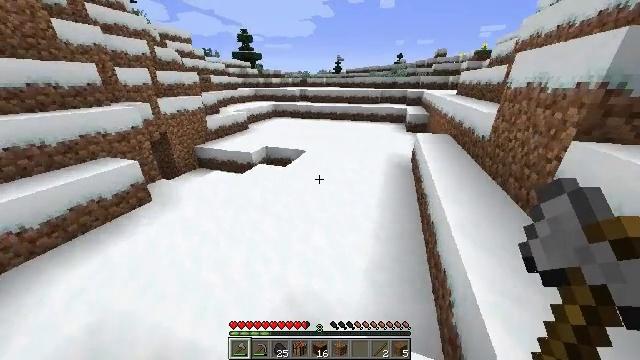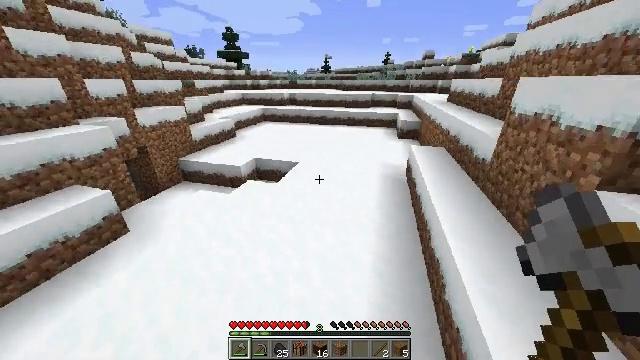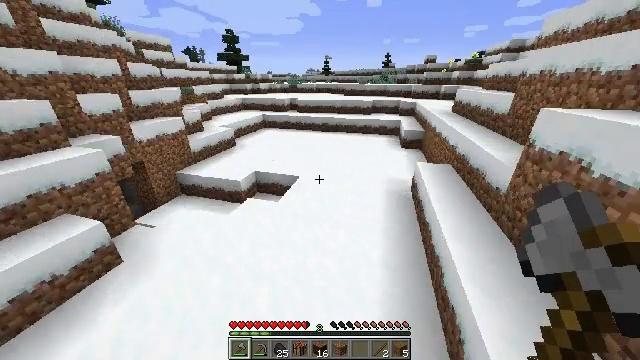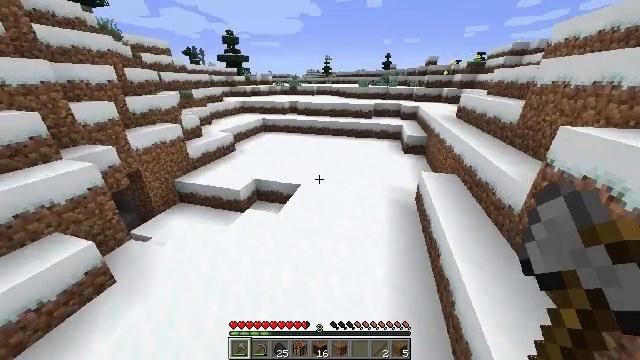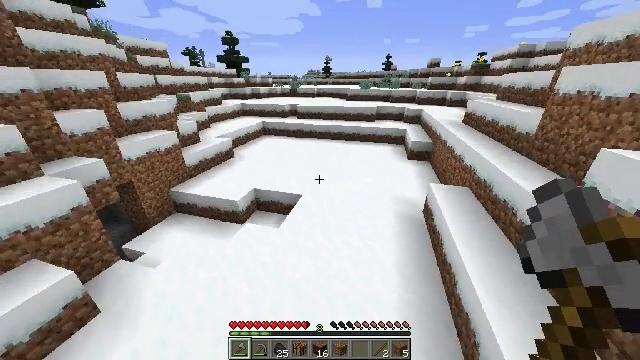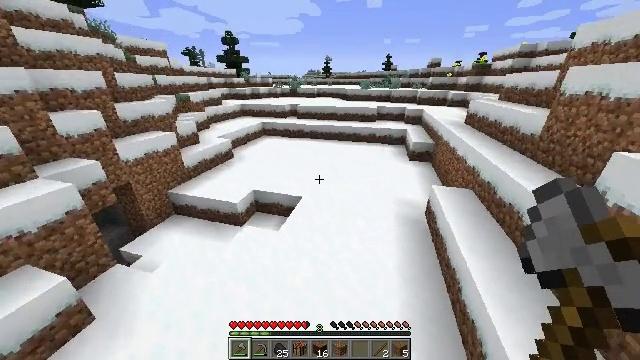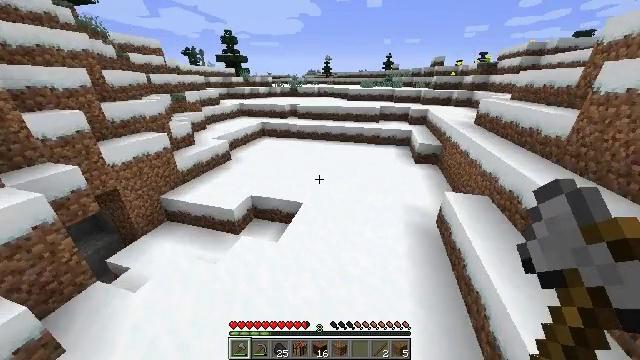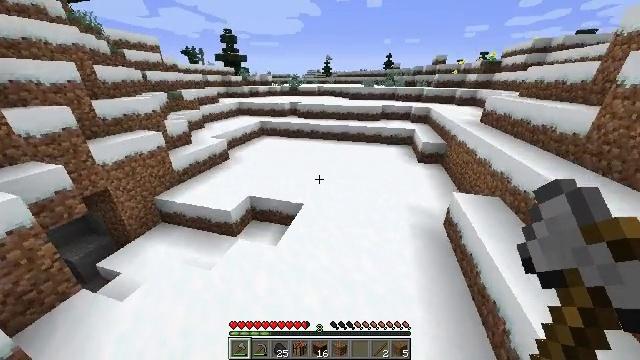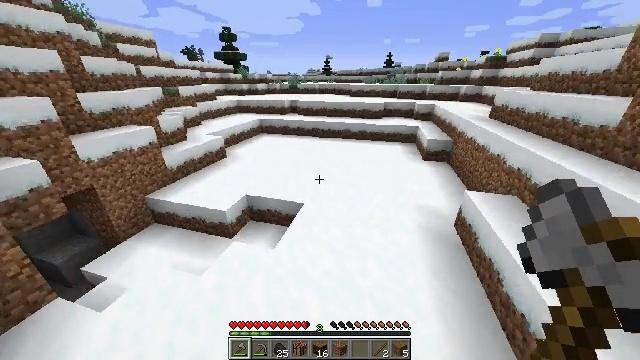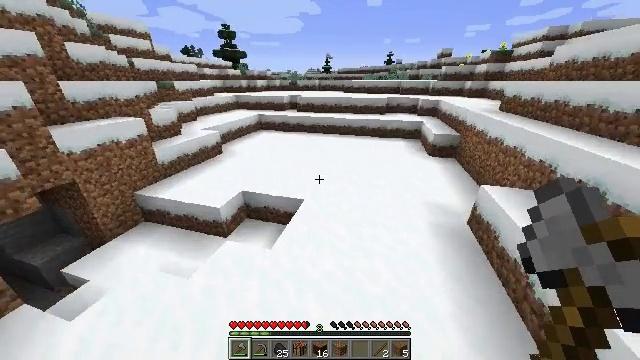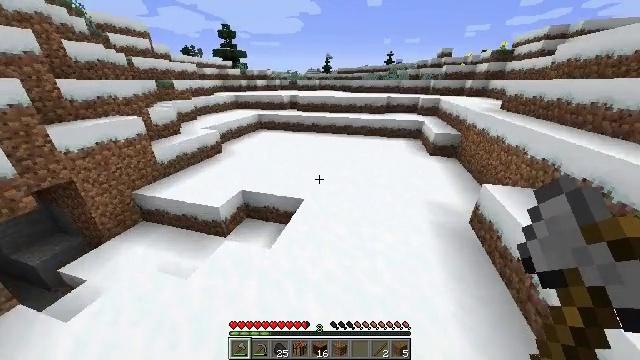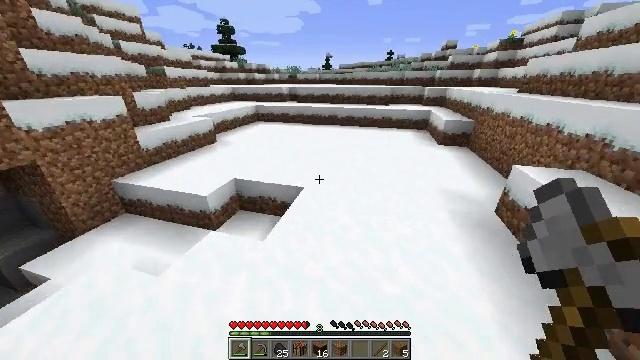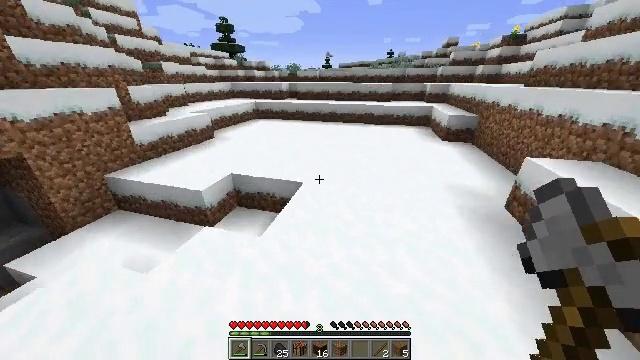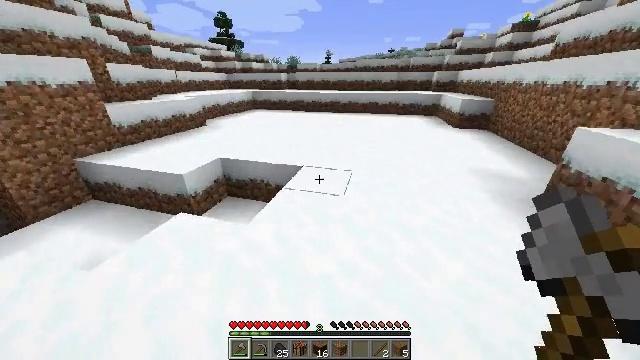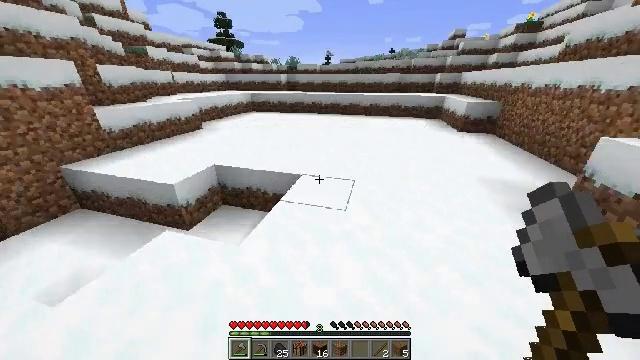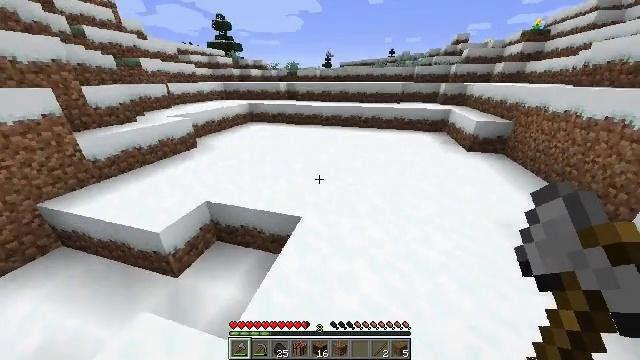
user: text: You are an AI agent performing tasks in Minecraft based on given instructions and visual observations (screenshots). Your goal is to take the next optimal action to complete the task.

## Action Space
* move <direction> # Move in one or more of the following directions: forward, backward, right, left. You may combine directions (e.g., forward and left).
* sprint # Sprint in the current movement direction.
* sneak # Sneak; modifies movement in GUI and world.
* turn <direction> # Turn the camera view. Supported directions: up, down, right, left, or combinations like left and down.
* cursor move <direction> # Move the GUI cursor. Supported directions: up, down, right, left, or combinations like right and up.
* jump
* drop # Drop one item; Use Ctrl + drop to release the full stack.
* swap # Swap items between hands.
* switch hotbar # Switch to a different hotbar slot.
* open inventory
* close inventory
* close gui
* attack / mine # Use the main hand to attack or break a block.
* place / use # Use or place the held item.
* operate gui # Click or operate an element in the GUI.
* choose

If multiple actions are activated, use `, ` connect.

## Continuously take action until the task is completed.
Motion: motion action
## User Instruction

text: Left click to break the red bed.
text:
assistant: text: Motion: move forward, sprint, turn right, jump
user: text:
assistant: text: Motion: move forward, sprint, jump
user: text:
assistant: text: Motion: move forward, sprint, jump
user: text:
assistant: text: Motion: move forward, sprint, jump
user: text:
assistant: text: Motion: move forward, sprint, jump
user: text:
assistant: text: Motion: move forward, sprint, jump
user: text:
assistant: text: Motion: move forward, sprint, jump
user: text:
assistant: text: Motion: move forward, sprint, jump
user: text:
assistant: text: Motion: move forward, sprint, jump
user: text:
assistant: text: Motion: move forward, sprint, jump
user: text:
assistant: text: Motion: move forward, sprint, jump
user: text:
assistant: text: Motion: move forward, sprint, jump
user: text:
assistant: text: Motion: move forward, sprint, jump
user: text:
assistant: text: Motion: move forward, sprint, jump
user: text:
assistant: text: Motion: move forward, sprint, jump
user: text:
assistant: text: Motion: move forward, sprint, turn down, jump
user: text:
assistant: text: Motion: move forward, sprint, turn down, jump
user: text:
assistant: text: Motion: move forward, sprint, jump
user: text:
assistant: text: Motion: move forward, sprint, jump
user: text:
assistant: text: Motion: move forward, sprint, jump
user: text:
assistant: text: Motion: move forward, sprint, jump
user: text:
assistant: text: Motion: move forward, sprint, turn left, jump
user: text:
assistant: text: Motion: move forward, sprint, turn left, jump
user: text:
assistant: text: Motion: move forward, sprint, turn left, jump
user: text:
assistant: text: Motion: move forward, sprint, turn left, jump
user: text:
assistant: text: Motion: move forward, sprint, turn left, jump
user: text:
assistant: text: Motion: move forward, sprint, turn left and up, jump
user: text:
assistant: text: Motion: move forward, sprint, turn left and up, jump
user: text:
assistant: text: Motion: move forward, sprint, turn left and up, jump
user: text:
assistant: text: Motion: move forward, sprint, turn left and up, jump